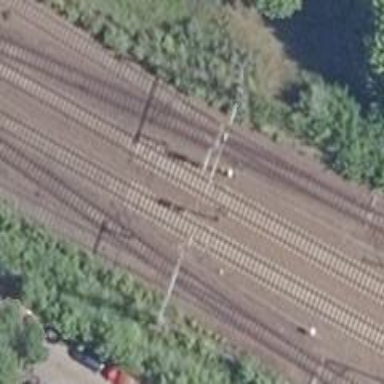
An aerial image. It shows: Railway signal.